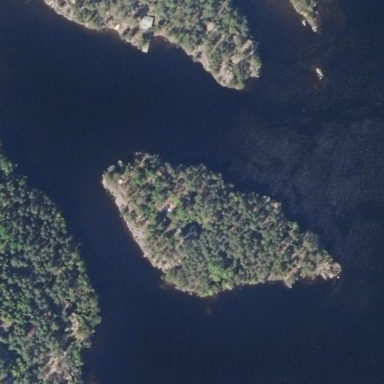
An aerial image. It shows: Islet.